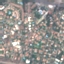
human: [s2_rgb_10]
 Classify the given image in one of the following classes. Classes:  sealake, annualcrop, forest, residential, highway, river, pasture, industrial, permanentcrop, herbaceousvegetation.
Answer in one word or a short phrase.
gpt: Residential